Question: I am trying to learn Entity Framework. I am happy that the results I am returning from my queries are giving me the data that I need but I find that I am using allot of for-each loops and separate database requests to get the information I require.
I would be grateful if someone could review my code and advise if there is a way I could make things more concise and also if I am not really getting the functionality that the entity framework offers ( I think I am missing the point here somewhere!!!). Any way here is the problem and the code (which I hope makes sense):
Attempting to query from 4 tables in my database. One is unrelated (due to my laziness - I need to amend this but it is not a deal breaker at present). The other 3 are related with a 1 to many relationship. here is a summary:
UserClients - unrelated table (should be linked to LeadClient but not important)
[LeadClient PK = GroupCode] one to may to [Matters FK = LeadCode]
[Matters PK = MatterNumber] one to many to [Invoices FK = Matter]
I am attempting to create a list of DTO objects to populate a GridView. My DTO is as follows:
'''
public class dto
{
public string clientCode { get; set; }
public string clientName { get; set; }
public decimal totalDebt { get; set; }
}
'''
I am passing in a statementName variable to a method which I then query against UserClients to get a List of clientcodes.
Here is my method to populate my List objects:
'''
public static List<dto> StateNameLeadCodes(string stateName)
{
//DTO objects
List<dto> items = new List<dto>();
//Leadcode list for statement name
List<string> leadcodes = (from o in repository.UserClients where o.StatementName == stateName select o.LeadCode).ToList();
//From leadcodes populate items list
foreach(string s in leadcodes)
{
//Get clientCode and matter list for the client code
var code = (from o in repository.LeadClients where o.GroupCode == s select new { o.ClientName, o.Matters}).First();
dto temp = new dto();
temp.clientCode = s;
temp.clientName = code.ClientName;
//Get a list if invoices for each matter
foreach (Matter m in code.Matters)
{
List<Invoice> invoices = (from o in repository.Invoices where o.Matter == m.Matternumber select o).ToList();
//Calculate total debt for all invoices
foreach (Invoice inv in invoices)
{
temp.totalDebt += (inv.debt_Fee + inv.debt_Costs + inv.debt_VAT);
}
}
items.Add(temp);
}
return items;
}
'''
I find myself doing something similar when I want to return a combination of a single item and a list to a DTO. I see that my Entity classes have an EntityCollection for the One to Many relationship. I have tried to select the entity object as part of my select statements but I get the error that the EnitityCollection cannot be converted to a List<>.
Any tips and pointers how to clean this code up would be great - thanks in advance!!
Added image of Entity objects as requested:

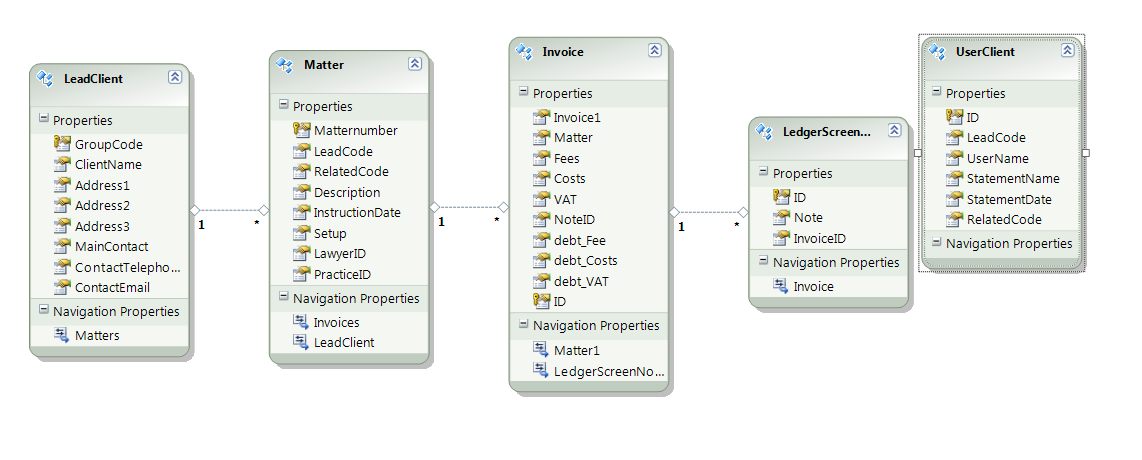
Answer: I am not sure if I read and understood everything correctly (it's hard to read for me :)), but you could try this solution:
'''
public static List<dto> StateNameLeadCodes(string stateName)
{
return (from uc in repository.UserClients
join lc in repository.LeadClients
on uc.LeadCode equals lc.GroupCode
where uc.StatementName == stateName
select new dto
{
clientCode = uc.LeadCode,
clientName = lc.ClientName,
totalDebt = lc.Matters
.Sum(m => m.Invoices
.Sum(i => i.debt_Fee + i.debt_Costs + i.debt_VAT))
}).ToList();
}
'''
There can be a problem if a LeadClient's Matter collection or a Matter's Invoices collection is empty because EF cannot materialize a sum over an empty collection to a 'decimal' value. It might be necessary to use something like
'''
totalDebt = lc.Matters
.Sum(m => m.Invoices
.Sum(i => (decimal?)(i.debt_Fee + i.debt_Costs + i.debt_VAT)) ?? 0m)
'''